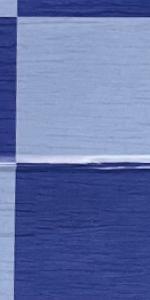
Label: Empty